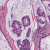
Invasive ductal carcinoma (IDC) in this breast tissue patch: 1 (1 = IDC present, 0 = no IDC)